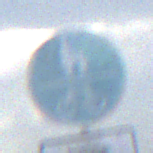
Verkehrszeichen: GemeinsamerGehUndRadweg
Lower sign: HinweisDurchVerbaleAngabe4
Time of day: MorningAfternoon
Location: Outdoor (RoadRail)
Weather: PartlyCloudy
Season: NotSpecified
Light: Natural